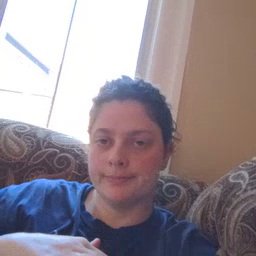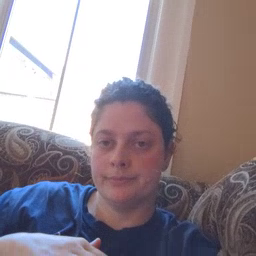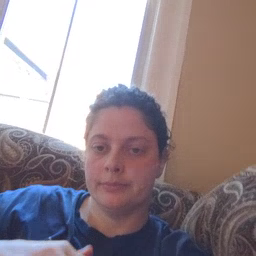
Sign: backyard